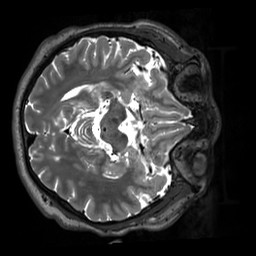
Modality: T2w
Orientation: axial
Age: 24
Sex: male
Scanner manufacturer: siemens
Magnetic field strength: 3 T
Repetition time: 3.2 s
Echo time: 0.412 s